Interaction volume radius: 10 \u00c5
Interaction volume height: 15 \u00c5
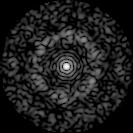
Disorder parameter: 0.8021